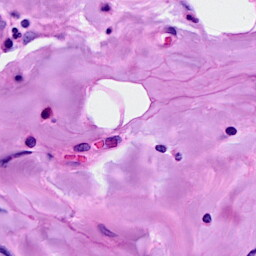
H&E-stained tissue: Breast